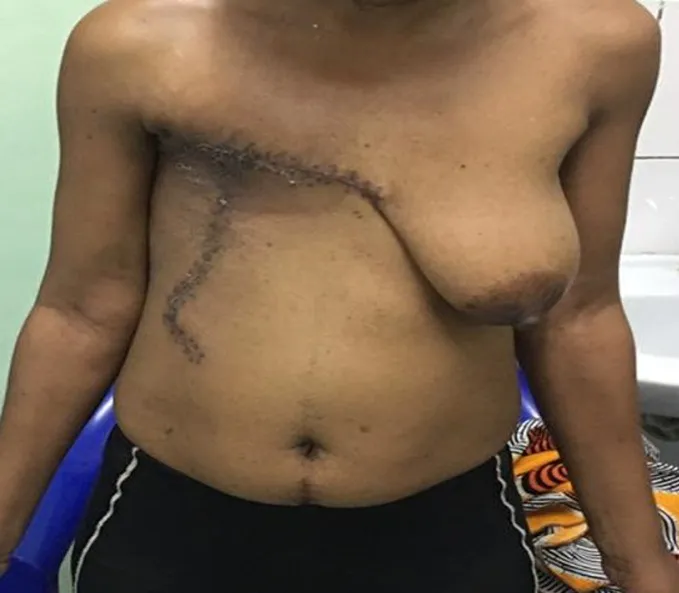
outcome after right mastectomy.
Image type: medical_photograph (other_medical_photograph)